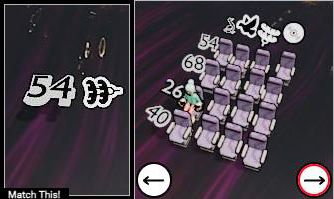
Task: seats
Answer: no